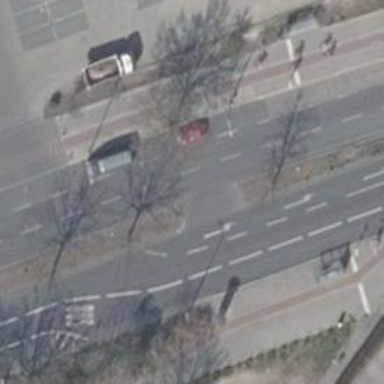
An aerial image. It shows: Secondary road with lane markings and asphalt cycle track on the right side.